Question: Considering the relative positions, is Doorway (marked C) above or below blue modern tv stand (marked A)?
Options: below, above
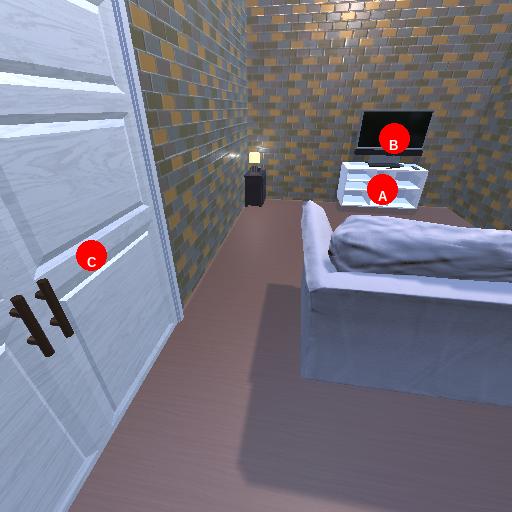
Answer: below